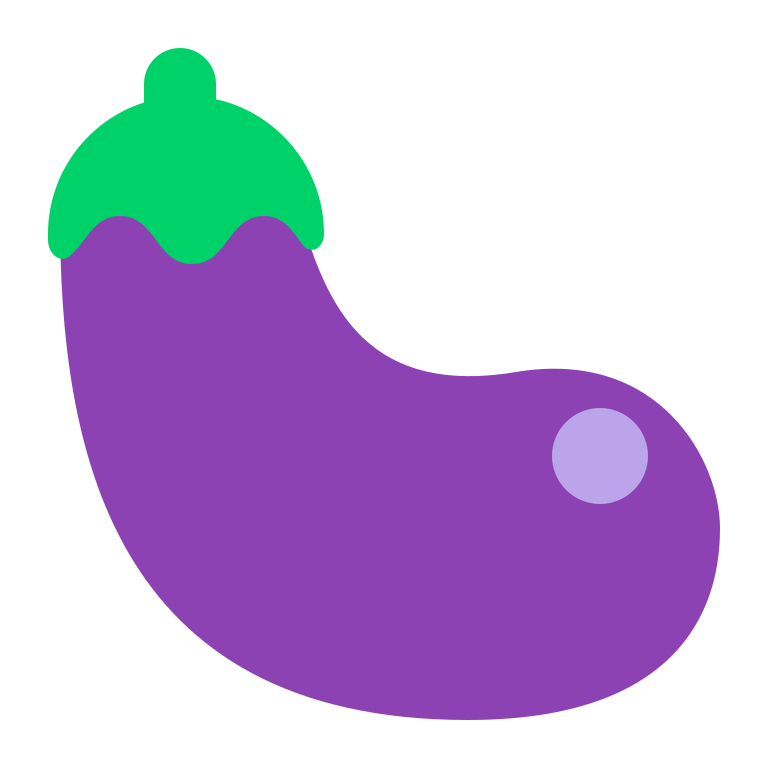
eggplant flat